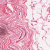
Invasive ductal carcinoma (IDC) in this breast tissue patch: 0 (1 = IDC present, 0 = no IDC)